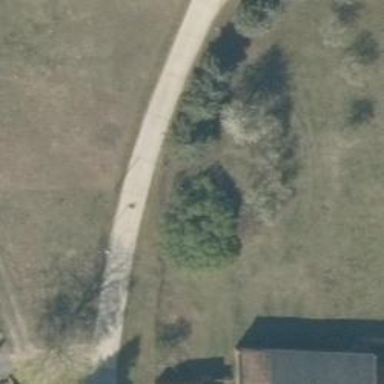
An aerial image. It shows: Residential road paved with concrete.